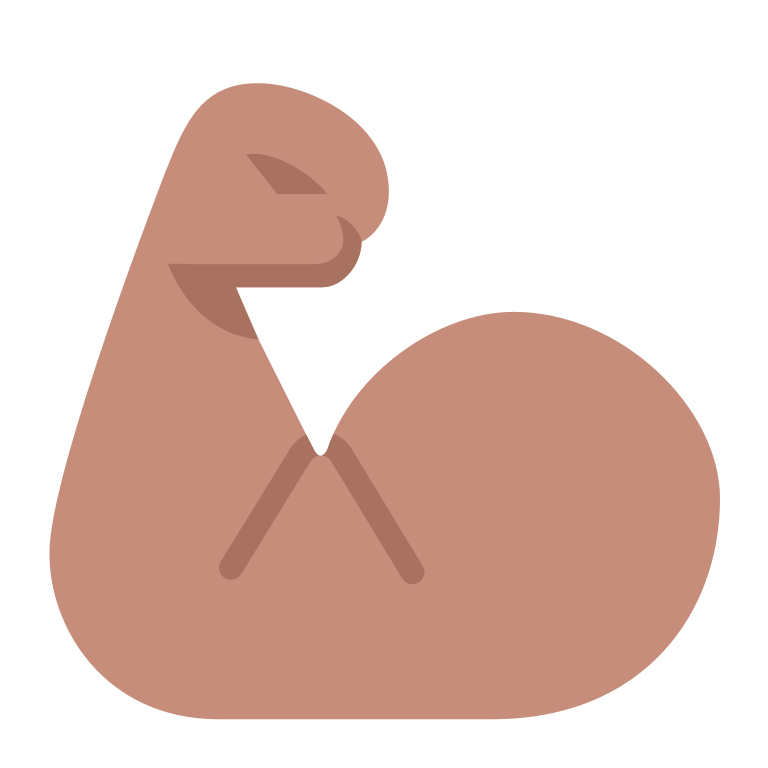
flexed biceps flat